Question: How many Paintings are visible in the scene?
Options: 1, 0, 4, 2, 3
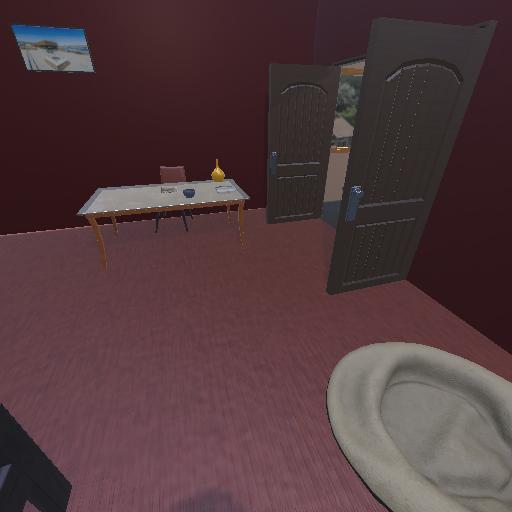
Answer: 1